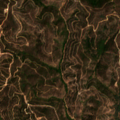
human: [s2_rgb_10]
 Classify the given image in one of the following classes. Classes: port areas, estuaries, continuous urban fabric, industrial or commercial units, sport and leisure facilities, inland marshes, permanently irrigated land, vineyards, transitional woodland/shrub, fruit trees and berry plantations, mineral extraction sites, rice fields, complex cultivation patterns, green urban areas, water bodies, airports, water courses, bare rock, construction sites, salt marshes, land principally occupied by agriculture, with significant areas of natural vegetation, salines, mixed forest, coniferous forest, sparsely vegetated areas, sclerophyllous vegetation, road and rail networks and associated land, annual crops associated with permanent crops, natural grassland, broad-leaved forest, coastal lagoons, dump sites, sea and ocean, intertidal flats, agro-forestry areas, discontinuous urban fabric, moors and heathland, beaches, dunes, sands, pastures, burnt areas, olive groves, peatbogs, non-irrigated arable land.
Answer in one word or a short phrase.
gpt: mixed forest, sclerophyllous vegetation, transitional woodland/shrub